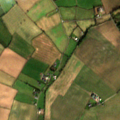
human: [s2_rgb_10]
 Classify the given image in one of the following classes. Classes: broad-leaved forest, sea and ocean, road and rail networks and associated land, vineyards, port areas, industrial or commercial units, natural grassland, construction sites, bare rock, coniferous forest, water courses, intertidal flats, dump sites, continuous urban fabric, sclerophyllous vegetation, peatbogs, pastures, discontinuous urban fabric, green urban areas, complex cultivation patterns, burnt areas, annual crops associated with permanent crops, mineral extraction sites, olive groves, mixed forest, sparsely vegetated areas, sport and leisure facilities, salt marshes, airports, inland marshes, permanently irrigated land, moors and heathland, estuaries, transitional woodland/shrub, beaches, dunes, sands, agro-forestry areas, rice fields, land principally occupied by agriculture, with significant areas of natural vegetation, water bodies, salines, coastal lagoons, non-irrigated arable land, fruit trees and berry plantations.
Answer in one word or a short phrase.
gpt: non-irrigated arable land, pastures